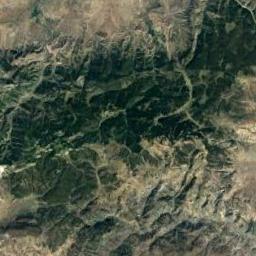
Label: mountain